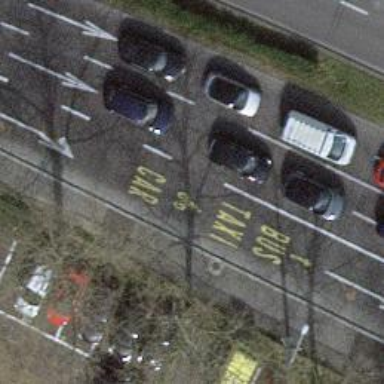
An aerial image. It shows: Secondary road with asphalt surface. There is trolley wire indicating the presence of trolley buses on designated lane shared with cyclists.